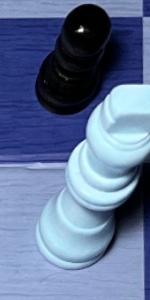
Label: King_White